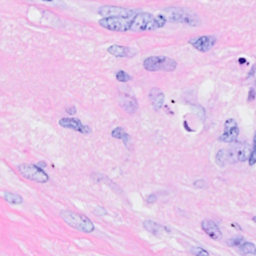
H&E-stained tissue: Breast